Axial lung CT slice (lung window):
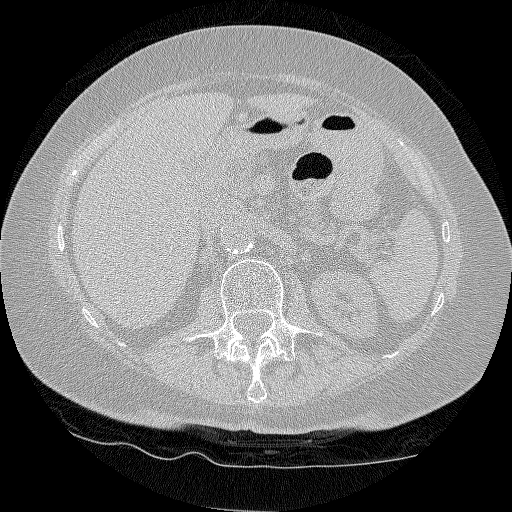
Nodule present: no